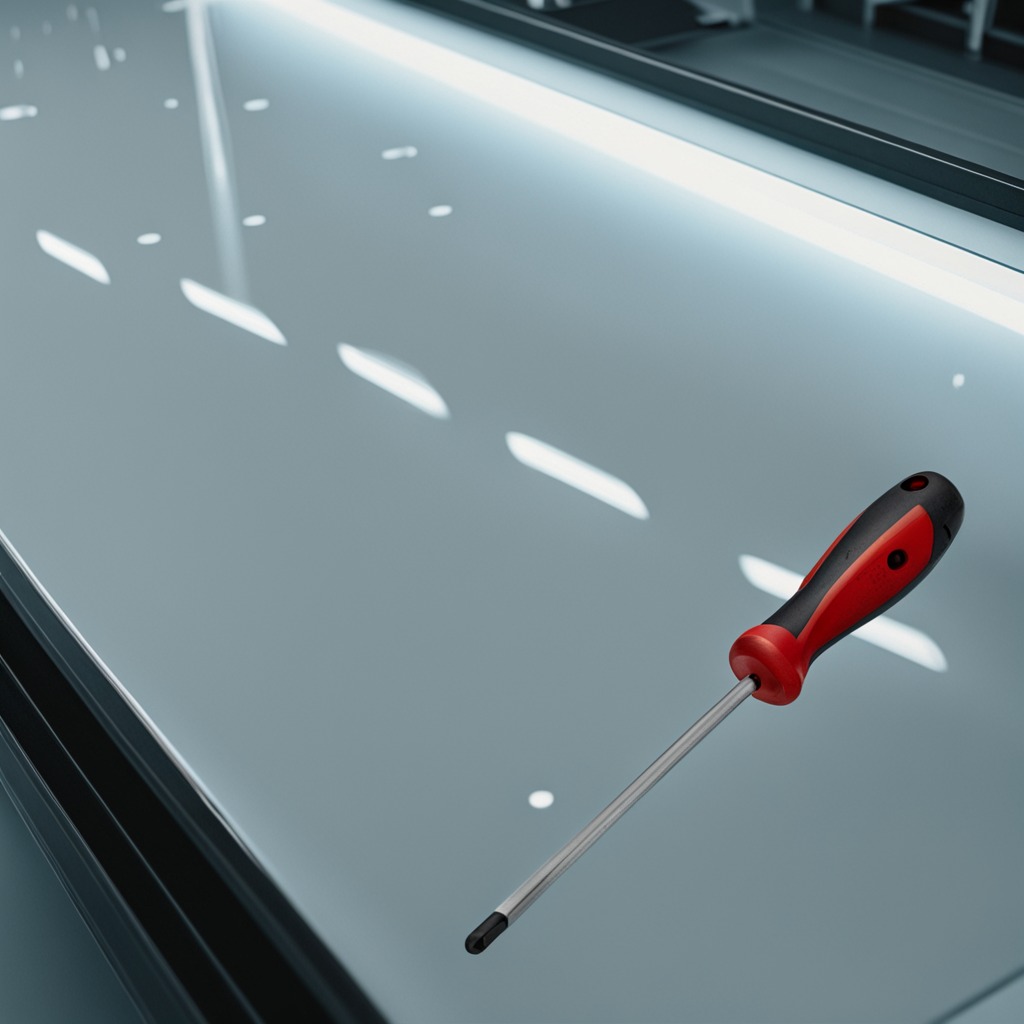
A screwdriver is lying on a table in a ship maintenance bay.